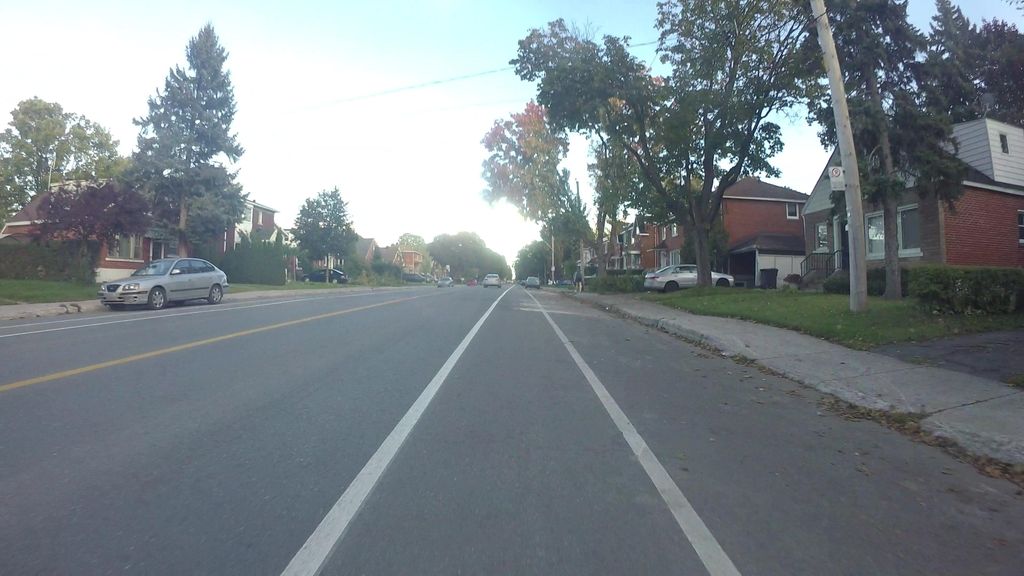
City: montreal